You are looking at the unprocessed time series of a bearing vibration snapshot. What is the most likely bearing condition (normal, inner_race, outer_race, ball)?
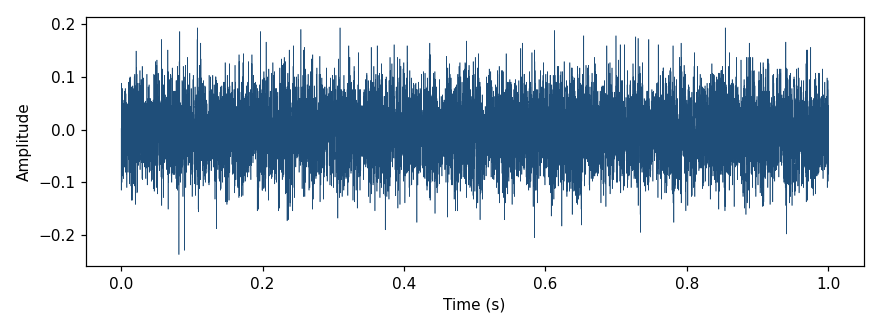
Answer: normal